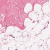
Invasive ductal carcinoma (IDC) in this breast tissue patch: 0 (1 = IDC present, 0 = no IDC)